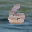
Label: 6